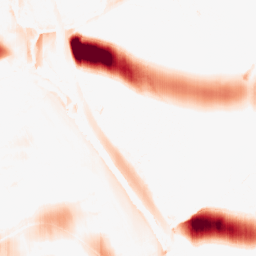
Category: morphological
Decomposition family: morphological_ellipse
Decomposition parameters: operation: opening
width: 50
height: 5
Upsampling method: cubic_catmull_rom
Upsampling parameters: scale: 4
Upsampling scale: 4